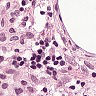
Metastatic tissue present: no